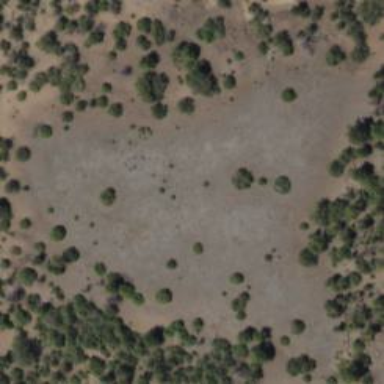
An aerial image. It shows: Patch of scrub vegetation.